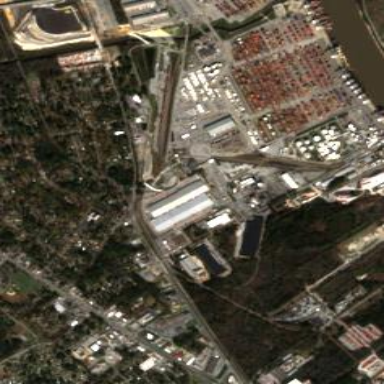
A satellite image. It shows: Industrial area.